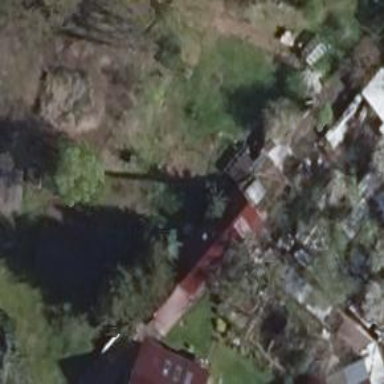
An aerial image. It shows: Garage.